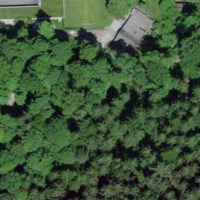
EUNIS habitat code: 44
Species observed at this site:
Fagus sylvatica
Asplenium scolopendrium